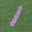
Label: 1